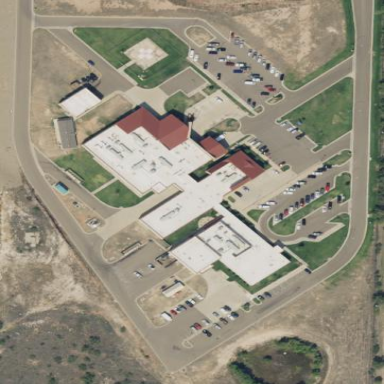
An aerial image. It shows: Healthcare facility identified as hospital.